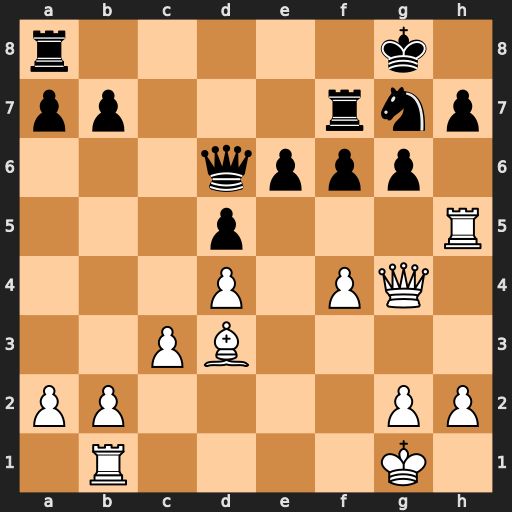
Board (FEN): r5k1/pp3rnp/3qppp1/3p3R/3P1PQ1/2PB4/PP4PP/1R4K1
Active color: w
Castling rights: -
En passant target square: -
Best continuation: Rxh7 Kxh7 Qxg6+ Kg8 Qh7+ Kf8 Qh8+ Ke7 Qxa8